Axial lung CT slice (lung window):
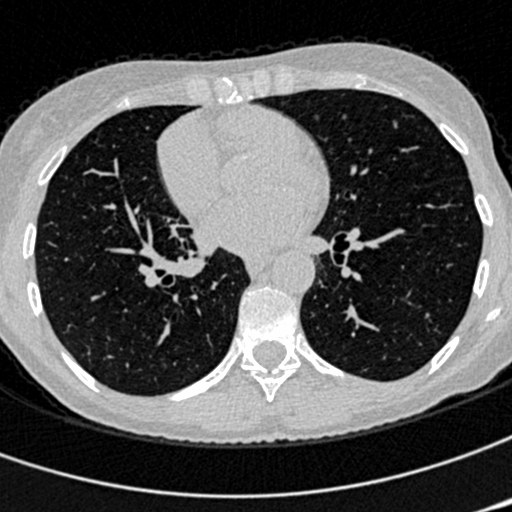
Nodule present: no